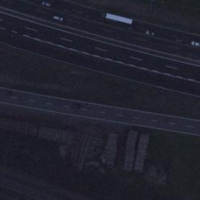
EUNIS habitat code: 57
Species observed at this site:
Achillea millefolium